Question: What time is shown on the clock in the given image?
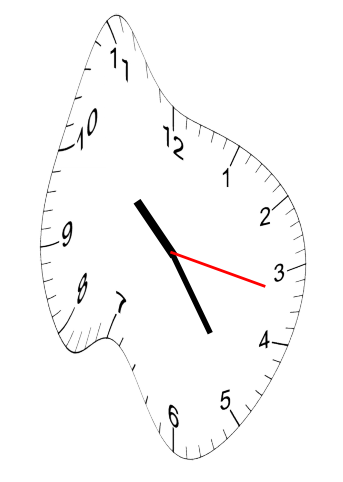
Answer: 10:24:17